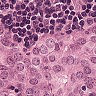
Metastatic tissue present: yes